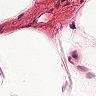
Metastatic tissue present: no